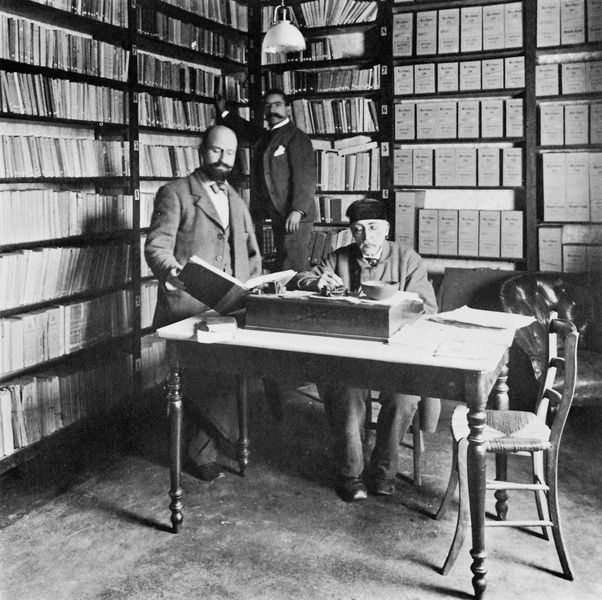
Titel: Arbeit in einem Verlagshaus
Künstler: Gebrüder Alinari
Schlagwörter: lampe, männer, stuhl, tisch, herren, bart, schüssel, innenraum, porträt, tischbein, sessel, drei, bücher, zwei, lesen, fliege, foto, photographie, buch, schwarzweiss, pult, photo, akten, schreiben, einstecktuch, bibliothek, lesepult, regale, lesend, gedrechselt, archiv, binsen, binsengeflecht, arhiv, binsenstuhl, fotogrfafie, gedrechselte tischbeine